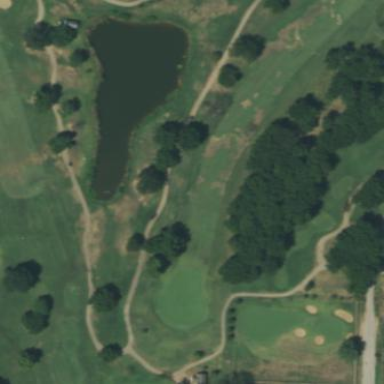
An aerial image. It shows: Grassy area designated as golf fairway.